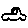
Label: car